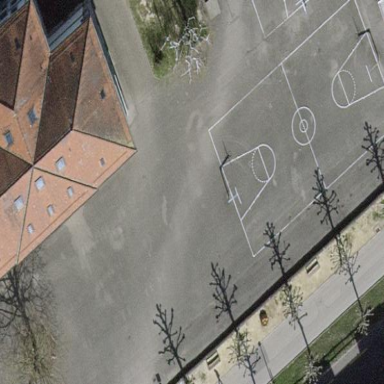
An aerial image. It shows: Asphalt basketball court on pitch.